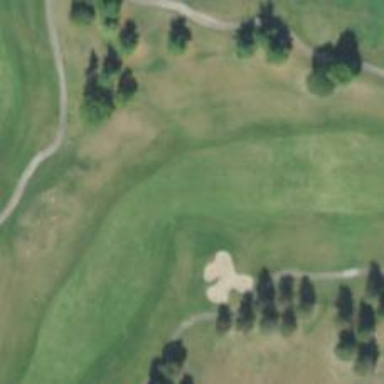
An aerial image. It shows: View of golf hole.